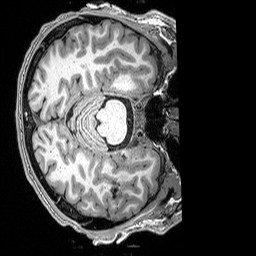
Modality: T1w
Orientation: axial
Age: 25
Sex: male